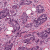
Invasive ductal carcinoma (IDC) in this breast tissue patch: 1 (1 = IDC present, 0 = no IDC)